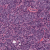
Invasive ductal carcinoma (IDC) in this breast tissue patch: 1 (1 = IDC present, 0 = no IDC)